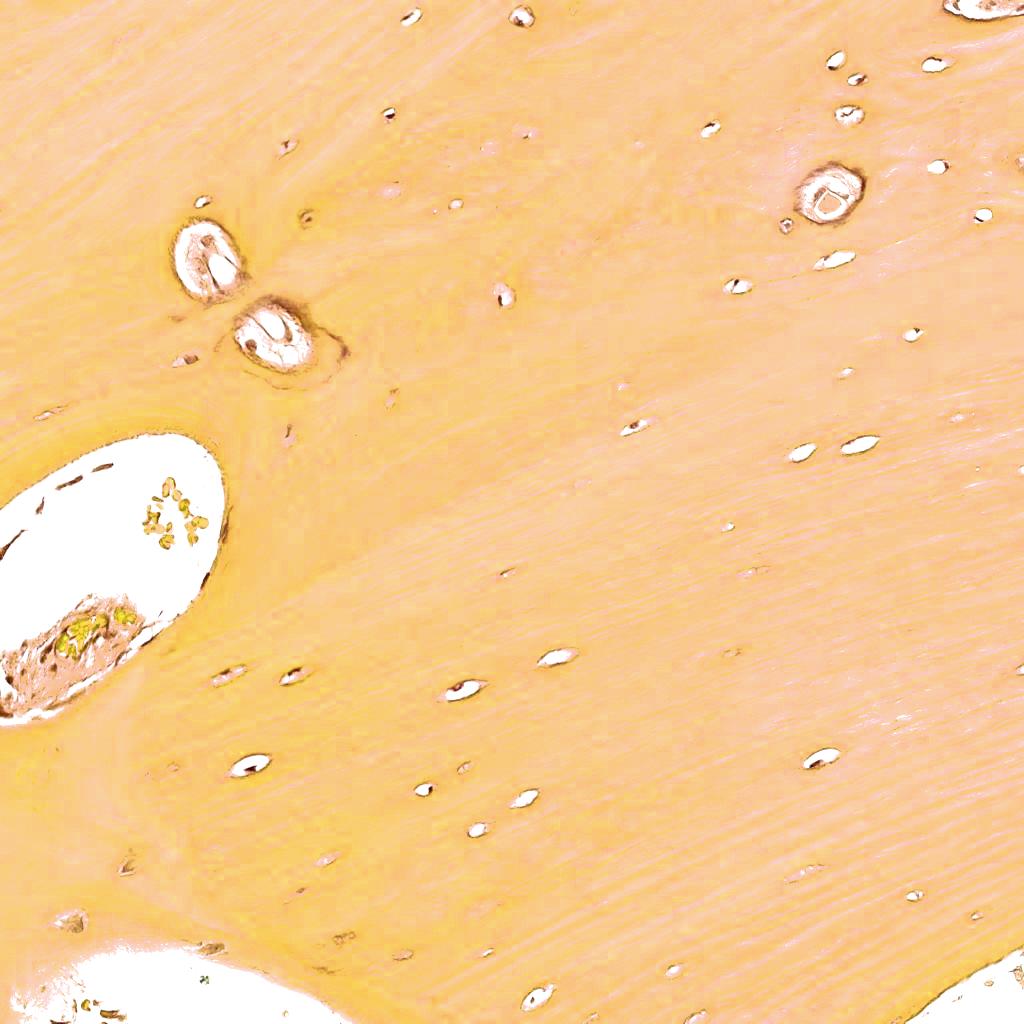
Label: Non-Tumor